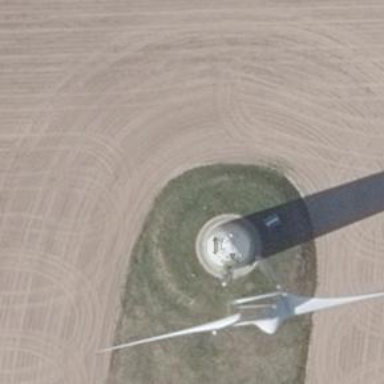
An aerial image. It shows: Wind turbine power generator.